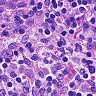
Metastatic tissue present: no